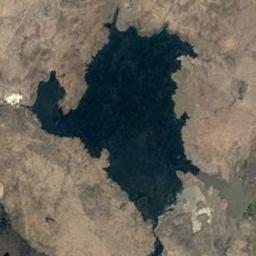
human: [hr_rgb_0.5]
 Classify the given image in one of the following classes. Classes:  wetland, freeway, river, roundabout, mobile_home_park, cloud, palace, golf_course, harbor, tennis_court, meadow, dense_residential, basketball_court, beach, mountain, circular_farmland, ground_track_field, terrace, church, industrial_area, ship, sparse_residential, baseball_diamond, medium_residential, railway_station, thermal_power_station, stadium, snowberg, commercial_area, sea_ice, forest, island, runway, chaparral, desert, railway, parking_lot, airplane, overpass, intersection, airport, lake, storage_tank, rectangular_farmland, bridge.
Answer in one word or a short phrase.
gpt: lake